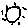
Label: sun